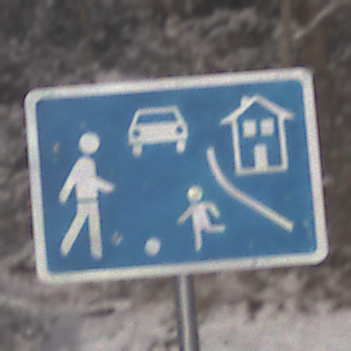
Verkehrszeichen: BeginnVerkehrsberuhigterBereich
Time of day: MorningAfternoon
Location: Outdoor (Nature)
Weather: PartlyCloudy
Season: Winter
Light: Natural